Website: home-depot
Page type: review-order
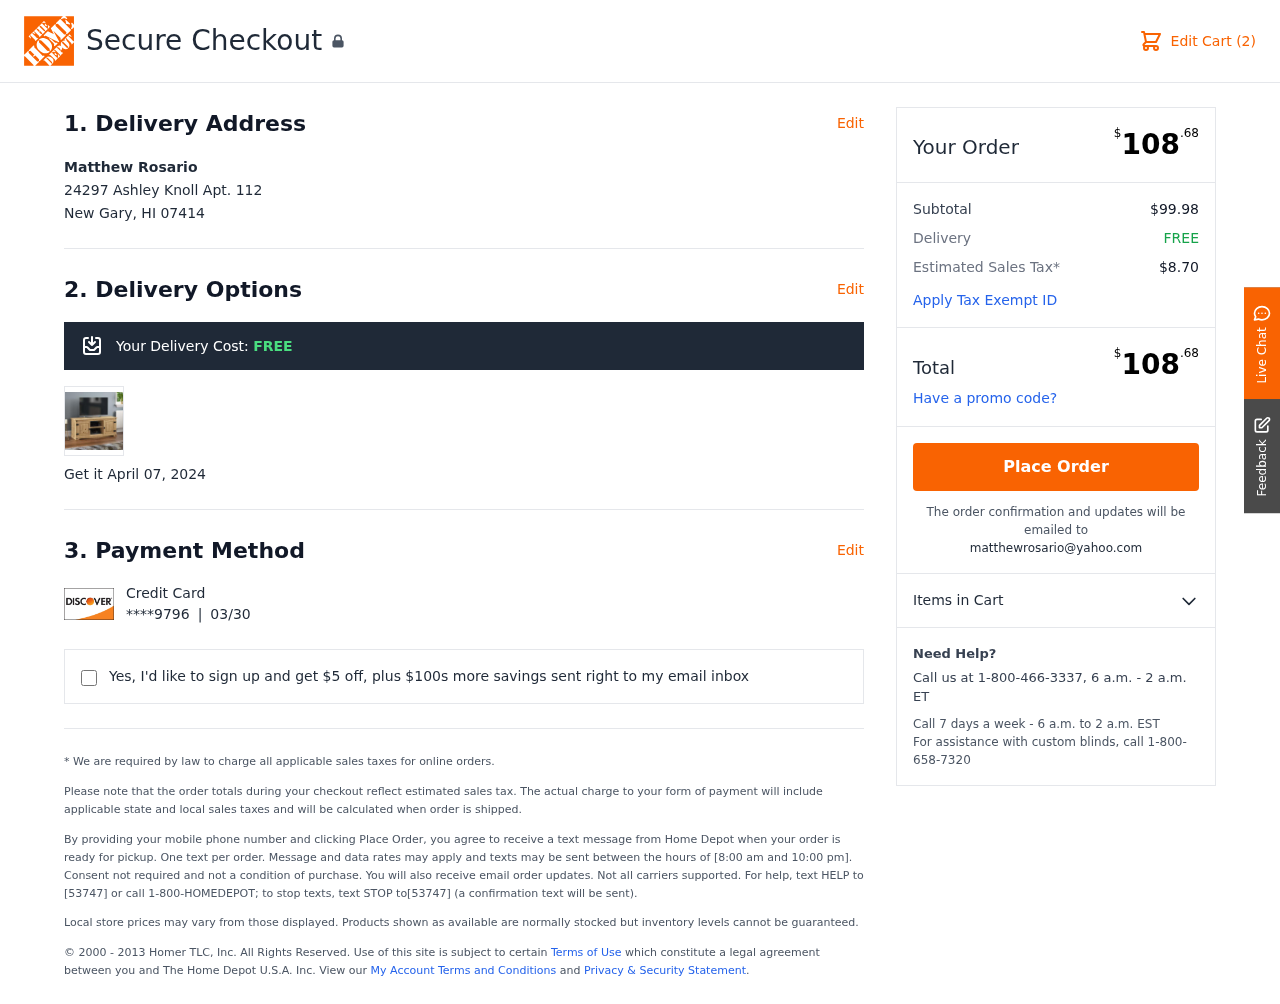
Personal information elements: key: PII_CARD_EXPIRY
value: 03/30
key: PII_CARD_LAST4
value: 9796
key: PII_CITY_STATE_ZIP
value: New Gary, HI 07414
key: PII_EMAIL
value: matthewrosario@yahoo.com
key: PII_FULLNAME
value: Matthew Rosario
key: PII_STREET
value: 24297 Ashley Knoll Apt. 112
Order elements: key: ORDER_NUM_ITEMS
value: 2
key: ORDER_SHIPPING_COST
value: FREE
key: ORDER_DELIVERY_DATE
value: April 07, 2024
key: ORDER_TOTAL
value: $108.68
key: ORDER_SUBTOTAL
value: $99.98
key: ORDER_TAX
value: $8.70